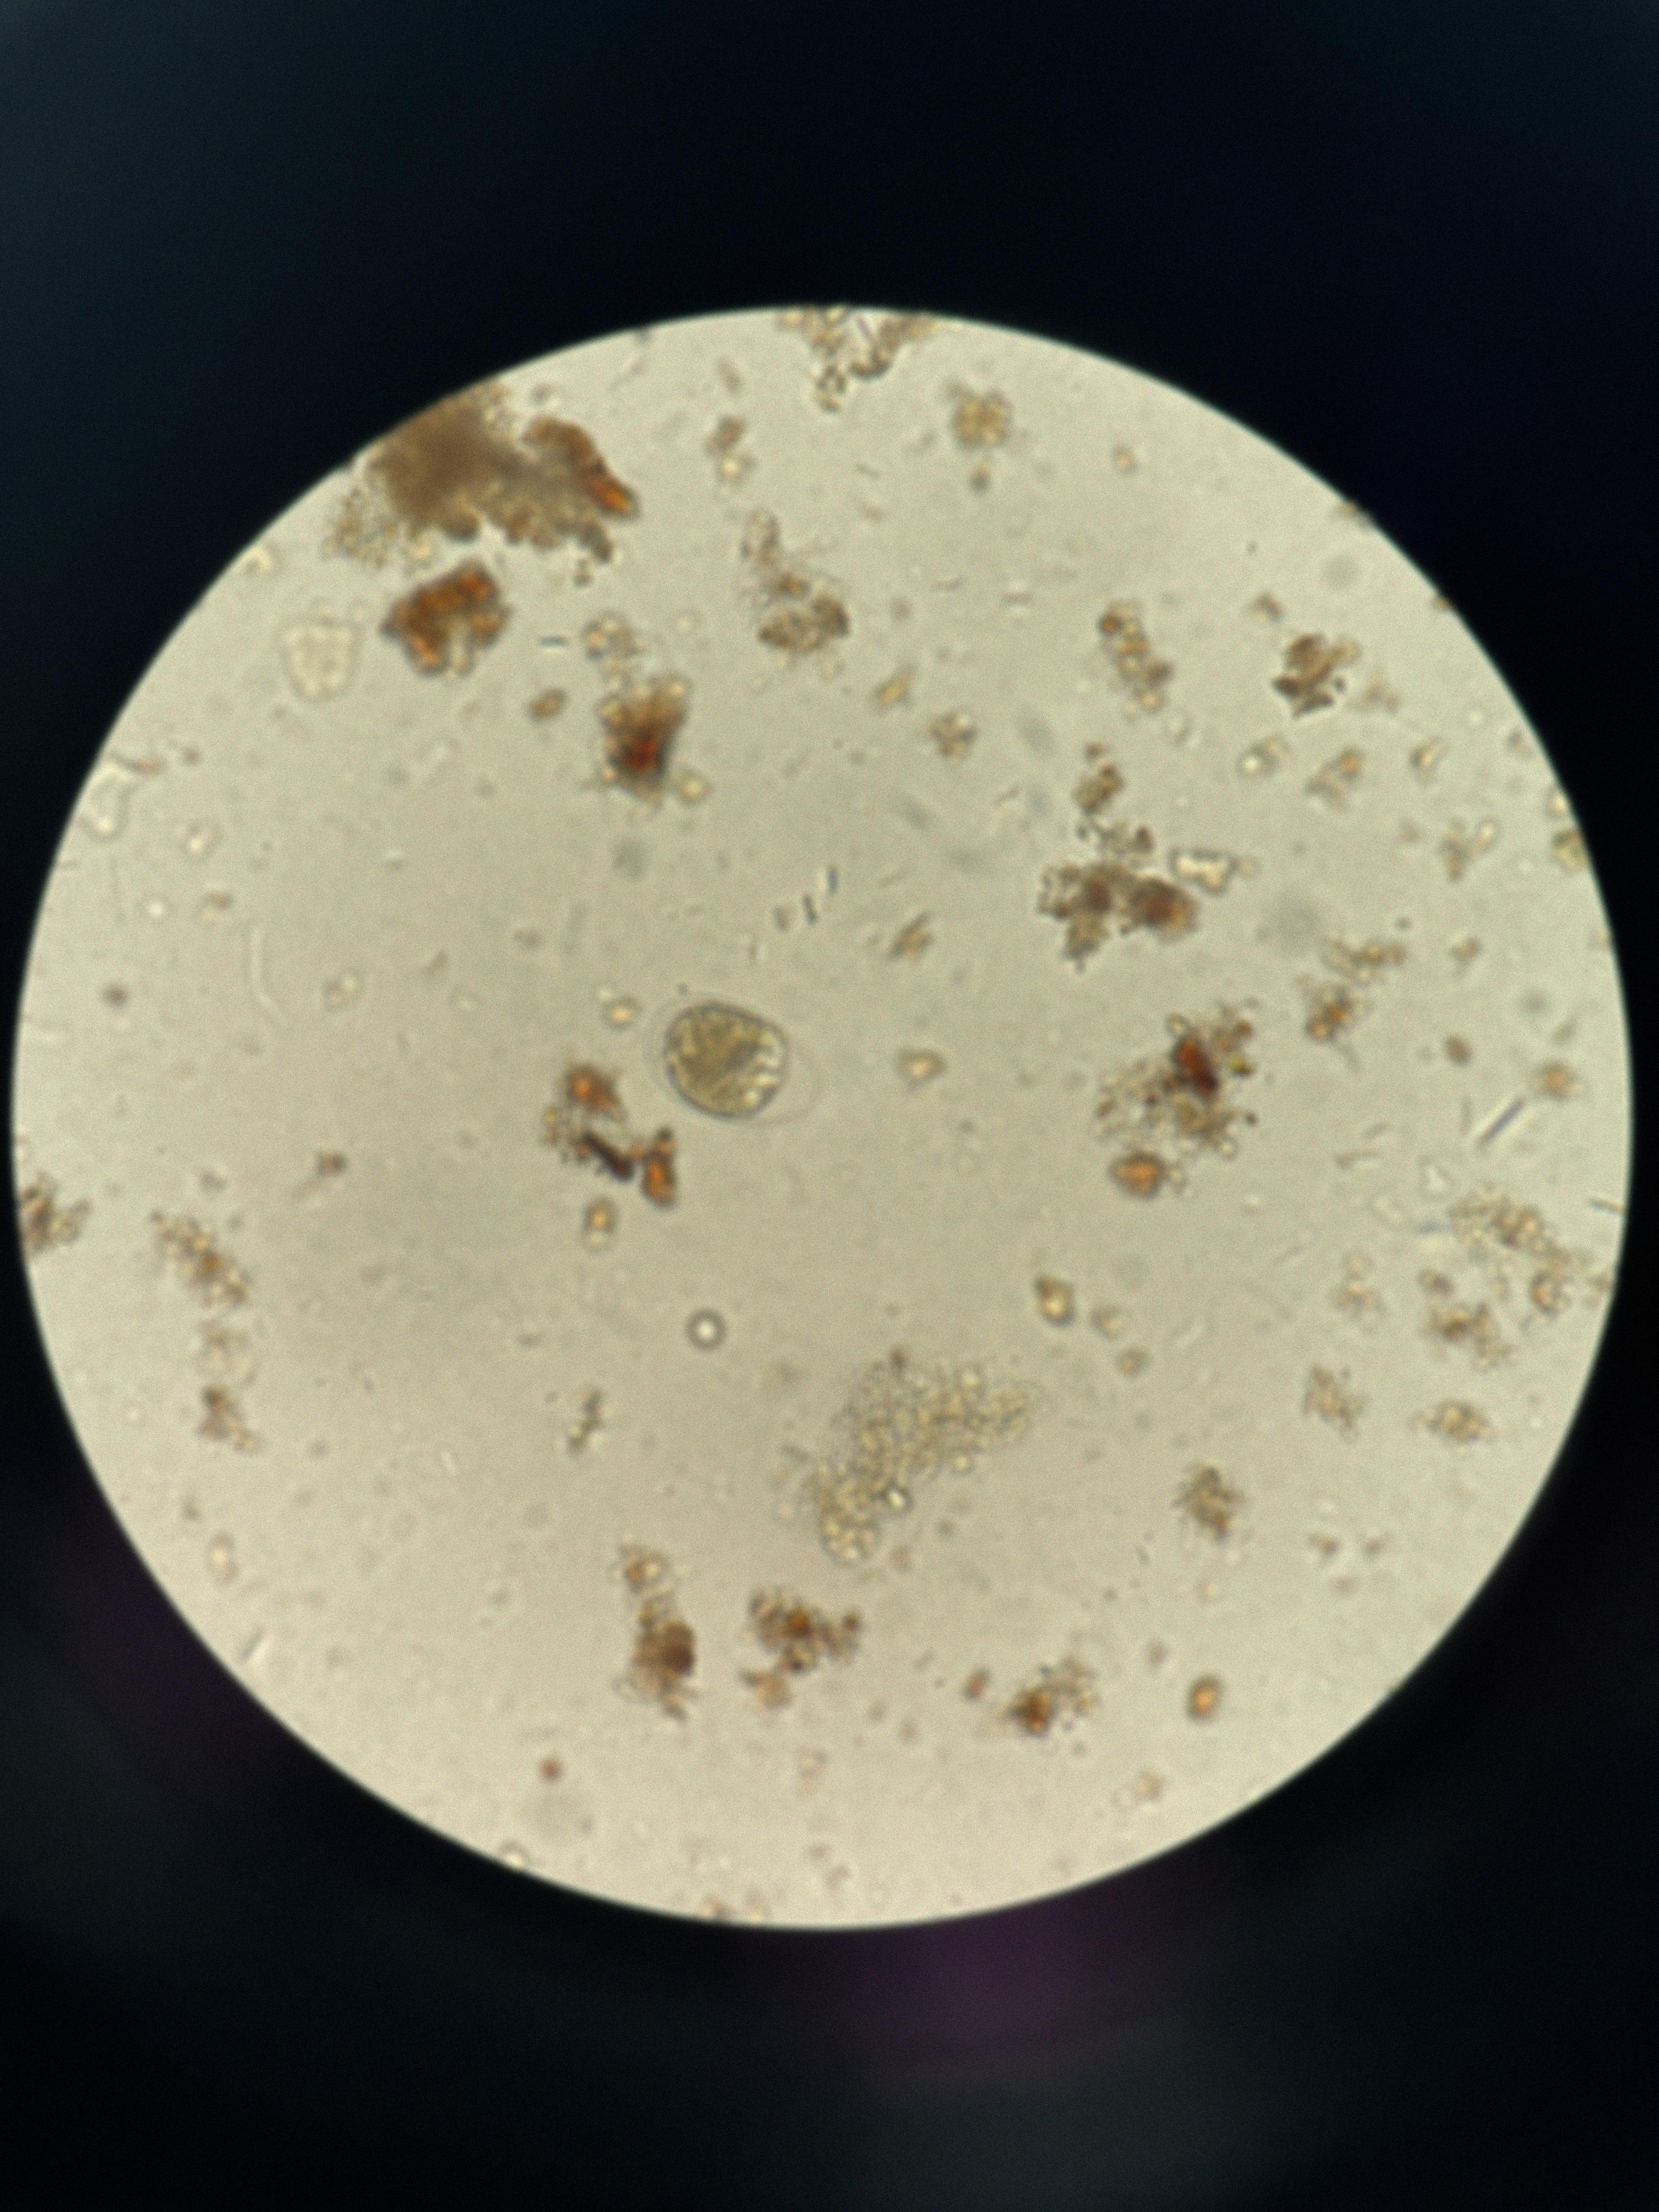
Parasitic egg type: Hookworm egg